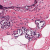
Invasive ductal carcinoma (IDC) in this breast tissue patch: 0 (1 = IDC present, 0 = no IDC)